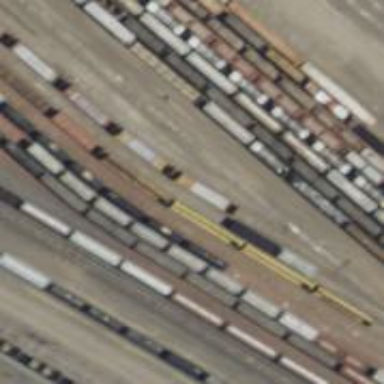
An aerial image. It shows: Railway siding with rails.